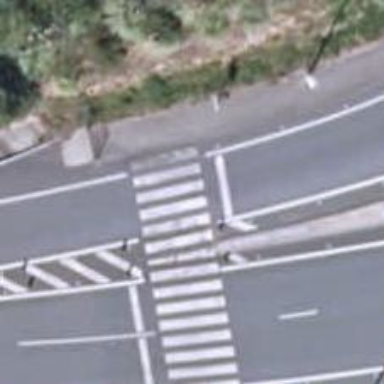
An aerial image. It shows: Marked crossing on the road.